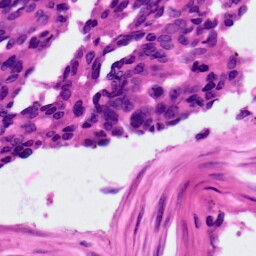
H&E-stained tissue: Ovarian